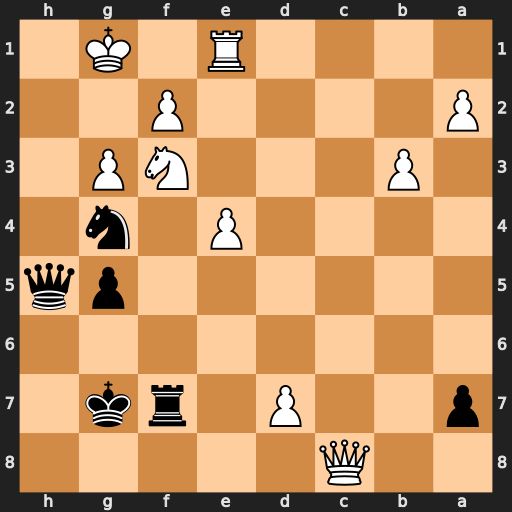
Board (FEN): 2Q5/p2P1rk1/8/6pq/4P1n1/1P3NP1/P4P2/4R1K1
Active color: b
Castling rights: -
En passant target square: -
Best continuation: Rxf3 Qg8+ Kxg8